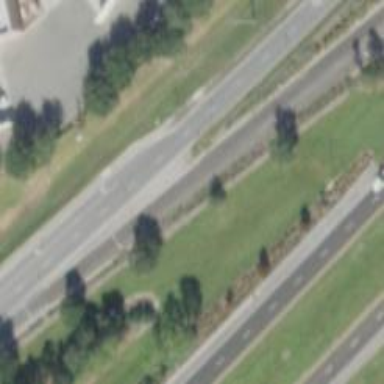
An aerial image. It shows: Motorway link road with diamond junction.